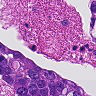
Metastatic tissue present: yes